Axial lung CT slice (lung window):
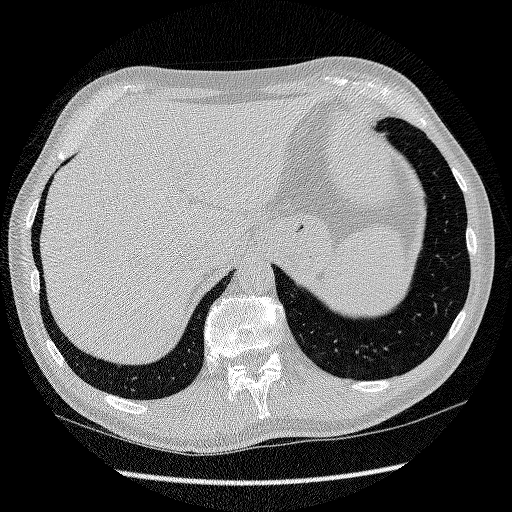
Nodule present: no